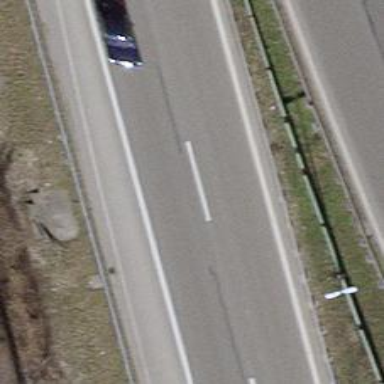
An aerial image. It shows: Asphalt motorway.